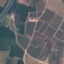
Label: PermanentCrop